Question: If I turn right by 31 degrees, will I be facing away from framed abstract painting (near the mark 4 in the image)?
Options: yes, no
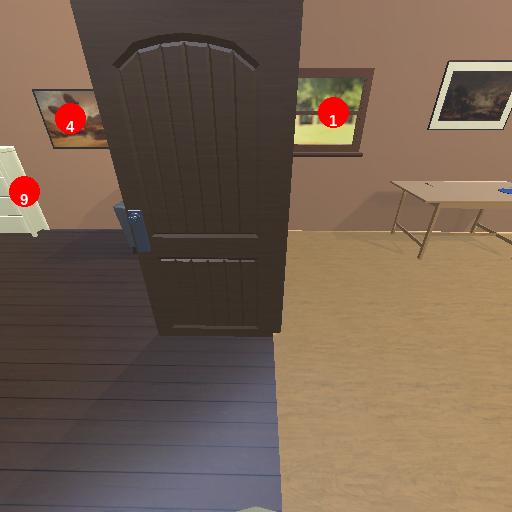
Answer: yes